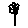
Label: flower